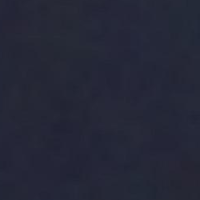
EUNIS habitat code: 14
Species observed at this site:
Chroicocephalus ridibundus